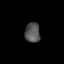
Tissue: lung
Cell type: Epithelial cells
Senescence score: 0.2286
Nuclear area (px): 293
Mean DAPI intensity: 84.805